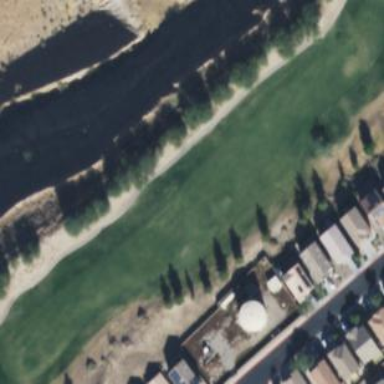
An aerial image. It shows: Golf fairway surrounded by grass.